Question: I am using Java and I am using a vector 'set' to store data, for example as shown below:
This is created from a text file as I read each line and store it in an array values[]. Then I have a vector 'set' and for each line I add values[] to the vector 'set' so set looks as shown as above after all the data from the text file is read.
I need to find a way so the user is given a choice to input the amount of data he wants, for example if he enters 50, half of the vector (the first 7 lines) would be taken. Is there an easy way to do this? Since I am quite new to vectors
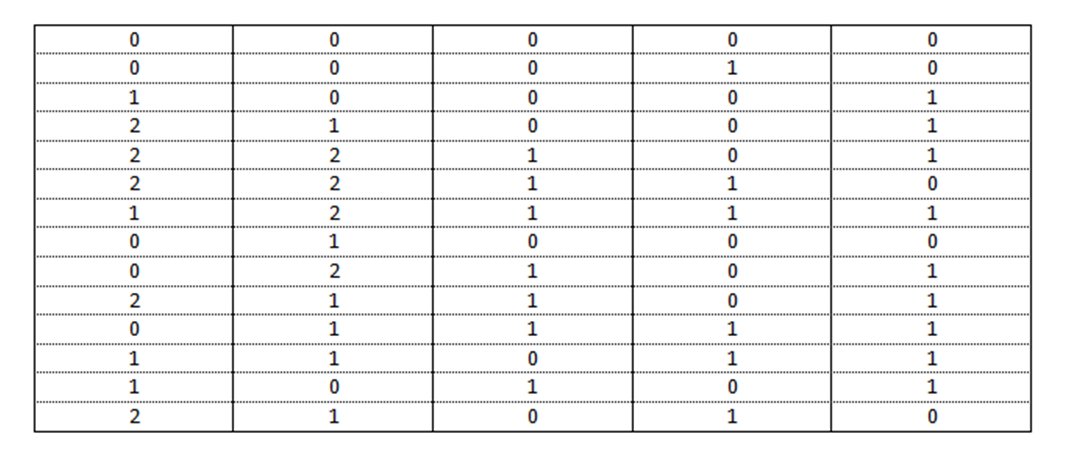
Answer: Supposing you have a vector 'v', and you have a percentage of the vector you want to keep:
'''
int numToKeep = percentage*v.size()/100;
List keptItems = v.subList(0, numToKeep);
'''
If you need to get another instance of 'Vector' specifically for some reason, you can do this:
'''
Vector keptItems = new Vector(v.subList(0, numToKeep));
'''